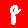
Digit: 8